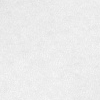
Atmospheric dust classification: dusty